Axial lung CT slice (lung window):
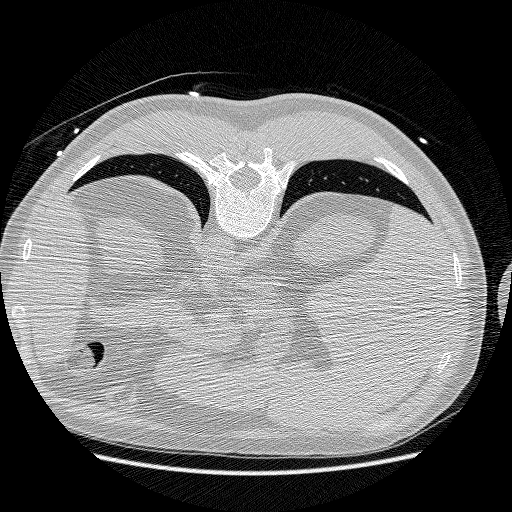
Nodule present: no